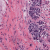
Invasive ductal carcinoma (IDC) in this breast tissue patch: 1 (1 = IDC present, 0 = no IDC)